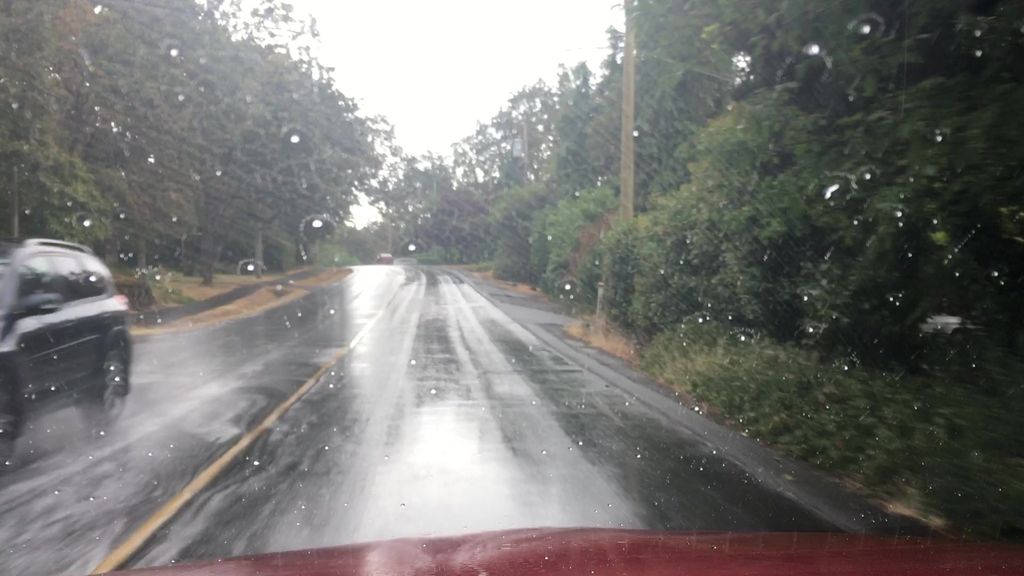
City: victoria